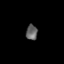
Tissue: skin
Cell type: Epithelial cells
Senescence score: 0.2432
Nuclear area (px): 170
Mean DAPI intensity: 98.276